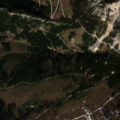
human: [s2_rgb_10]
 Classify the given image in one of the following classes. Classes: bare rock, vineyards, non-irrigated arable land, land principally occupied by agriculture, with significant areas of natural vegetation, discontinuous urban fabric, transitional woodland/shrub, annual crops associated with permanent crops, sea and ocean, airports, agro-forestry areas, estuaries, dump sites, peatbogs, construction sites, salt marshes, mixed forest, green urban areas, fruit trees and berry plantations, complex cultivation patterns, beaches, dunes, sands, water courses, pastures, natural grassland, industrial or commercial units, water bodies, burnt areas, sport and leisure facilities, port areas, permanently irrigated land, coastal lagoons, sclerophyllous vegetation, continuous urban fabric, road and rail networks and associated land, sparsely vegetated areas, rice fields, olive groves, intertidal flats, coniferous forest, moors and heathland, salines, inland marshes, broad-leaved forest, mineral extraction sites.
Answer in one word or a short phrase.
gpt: coniferous forest, sparsely vegetated areas